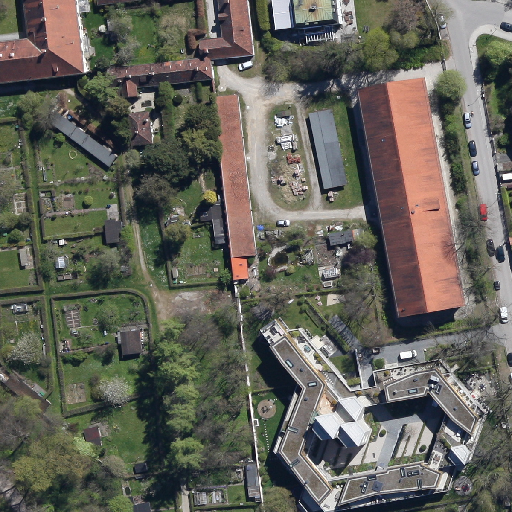
Referring expression: paved road along with tree